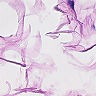
Metastatic tissue present: no